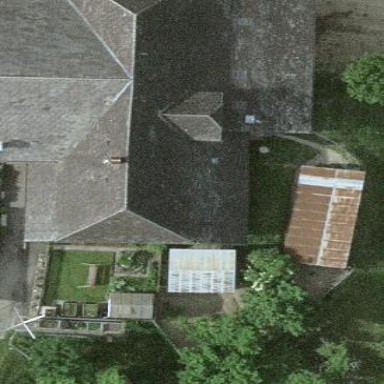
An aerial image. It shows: Farm building.